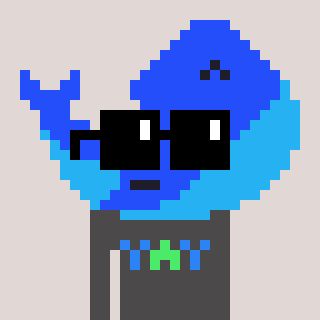
a pixel art character with square black sunglasses, a whale-shaped head and a grayscale-colored body on a warm background